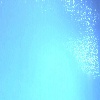
Label: water